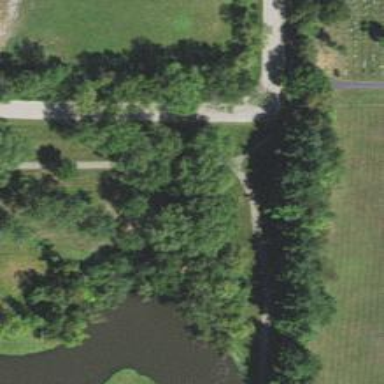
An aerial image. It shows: Disc golf tee area.